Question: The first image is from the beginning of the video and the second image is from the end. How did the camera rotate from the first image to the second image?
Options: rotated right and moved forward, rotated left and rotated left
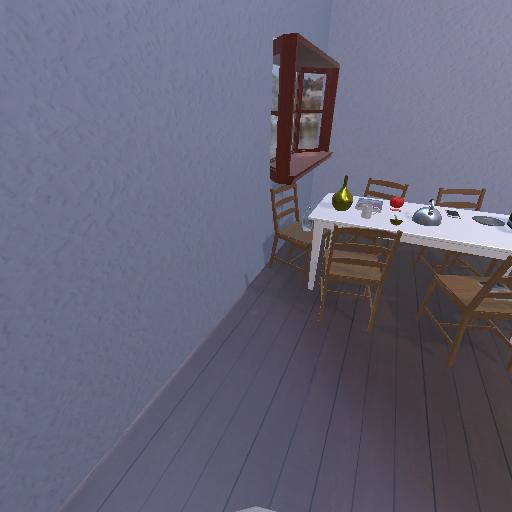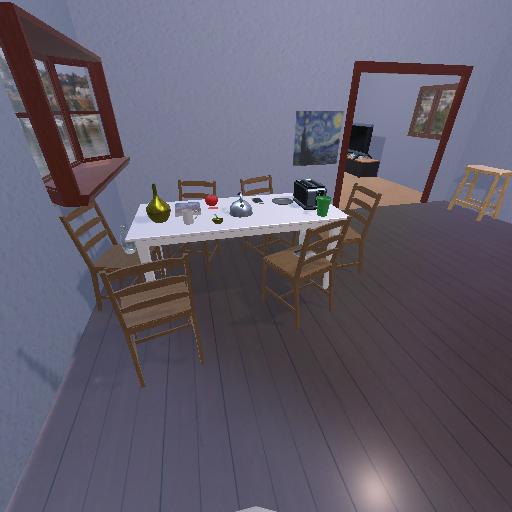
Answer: rotated right and moved forward